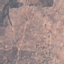
Land use / land cover class: HerbaceousVegetation